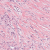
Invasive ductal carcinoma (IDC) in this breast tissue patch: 0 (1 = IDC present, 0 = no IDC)